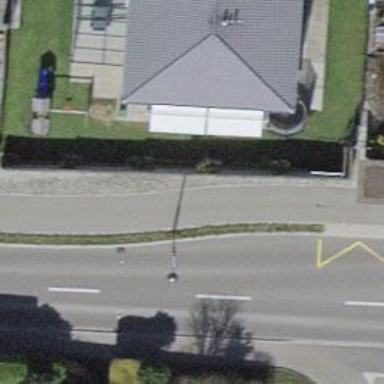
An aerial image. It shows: Cycleway.